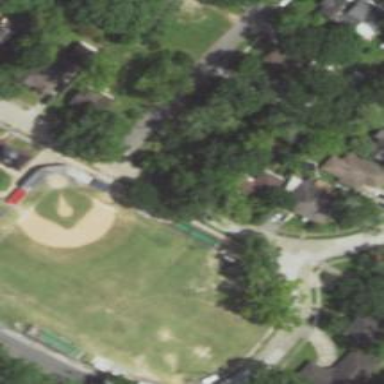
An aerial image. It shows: Baseball pitch for leisure land activities.